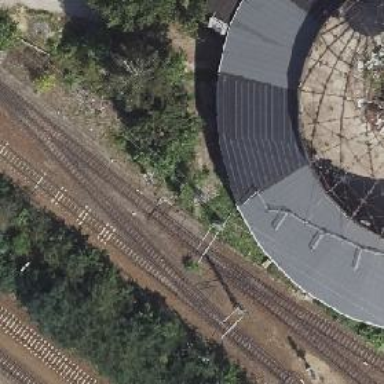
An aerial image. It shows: Rail siding with electrified contact lines for trains.